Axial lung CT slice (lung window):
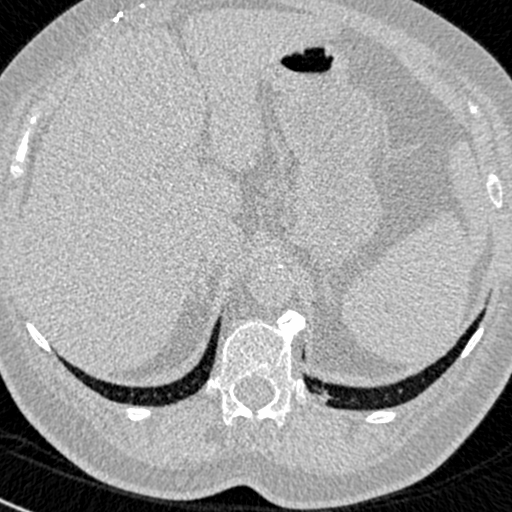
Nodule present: no